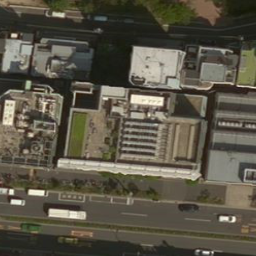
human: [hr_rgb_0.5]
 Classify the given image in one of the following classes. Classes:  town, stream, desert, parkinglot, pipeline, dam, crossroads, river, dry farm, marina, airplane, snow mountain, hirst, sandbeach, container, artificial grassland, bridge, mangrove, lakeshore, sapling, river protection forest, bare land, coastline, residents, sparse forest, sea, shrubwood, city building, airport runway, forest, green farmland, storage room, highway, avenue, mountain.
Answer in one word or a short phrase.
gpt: city building